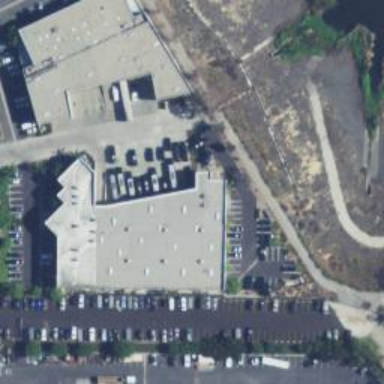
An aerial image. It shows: Warehouse building.